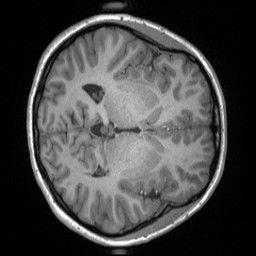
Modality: T1w
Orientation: axial